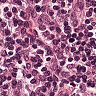
Metastatic tissue present: no